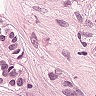
Metastatic tissue present: yes